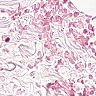
Metastatic tissue present: no